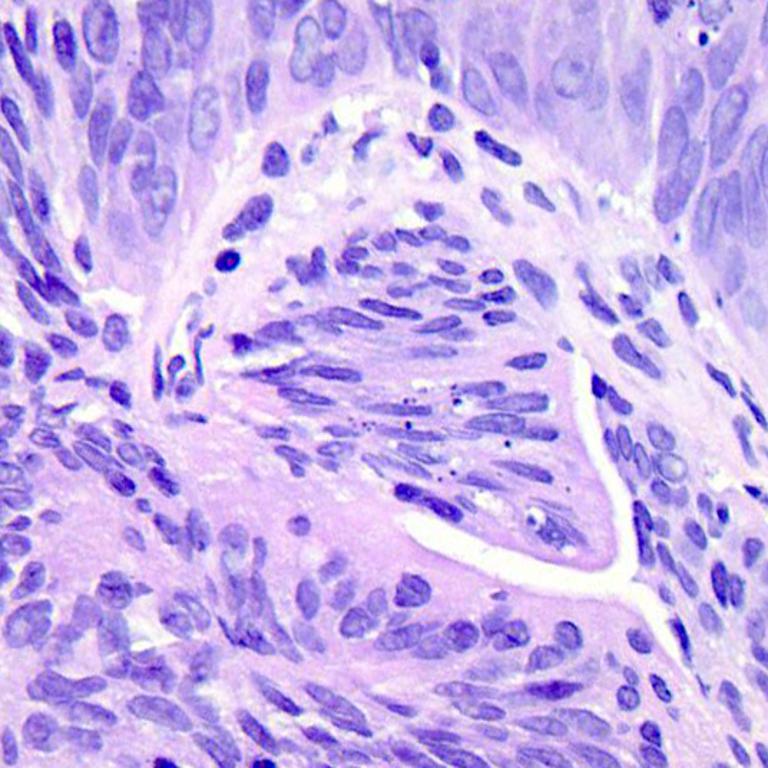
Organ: colon
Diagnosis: adenocarcinomas